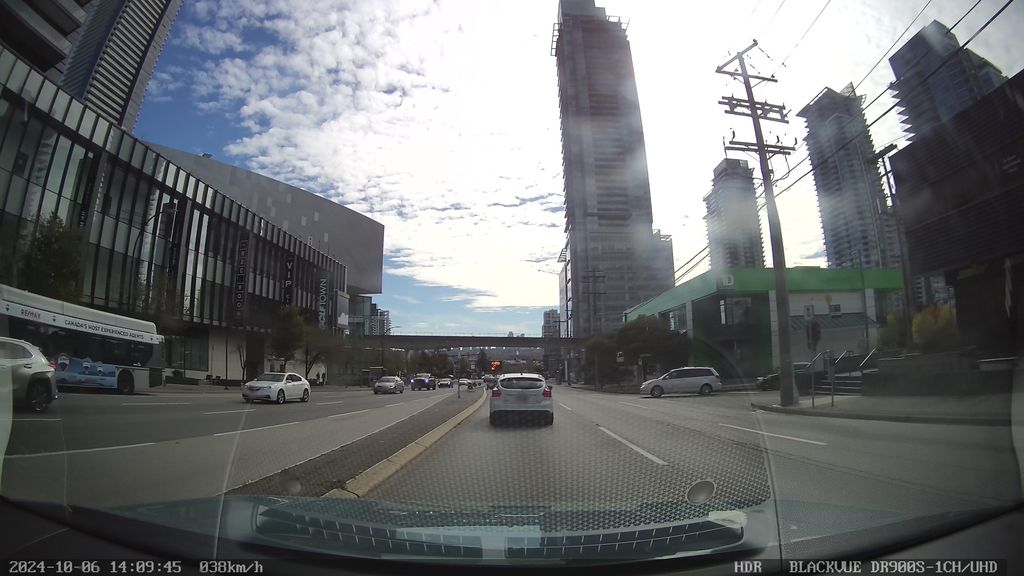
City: vancouver